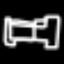
Label: bed